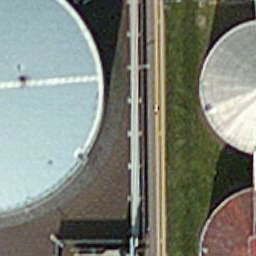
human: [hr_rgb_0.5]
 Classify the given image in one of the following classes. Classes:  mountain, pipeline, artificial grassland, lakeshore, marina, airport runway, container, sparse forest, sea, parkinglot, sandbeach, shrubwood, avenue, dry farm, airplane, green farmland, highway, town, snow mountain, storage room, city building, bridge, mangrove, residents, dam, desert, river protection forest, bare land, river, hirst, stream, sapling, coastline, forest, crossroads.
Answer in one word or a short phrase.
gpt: storage room